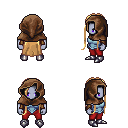
a pixel art fantasy rpg character, male body template, dark elf, purple skin, blue vest, red pants, light blonde extra-long hairstyle, cloth hood, cloth bracers, metal boots, four views (front, back, left, right), 2x2 character sprite sheet, small pixel art, hard edges, no anti-aliasing